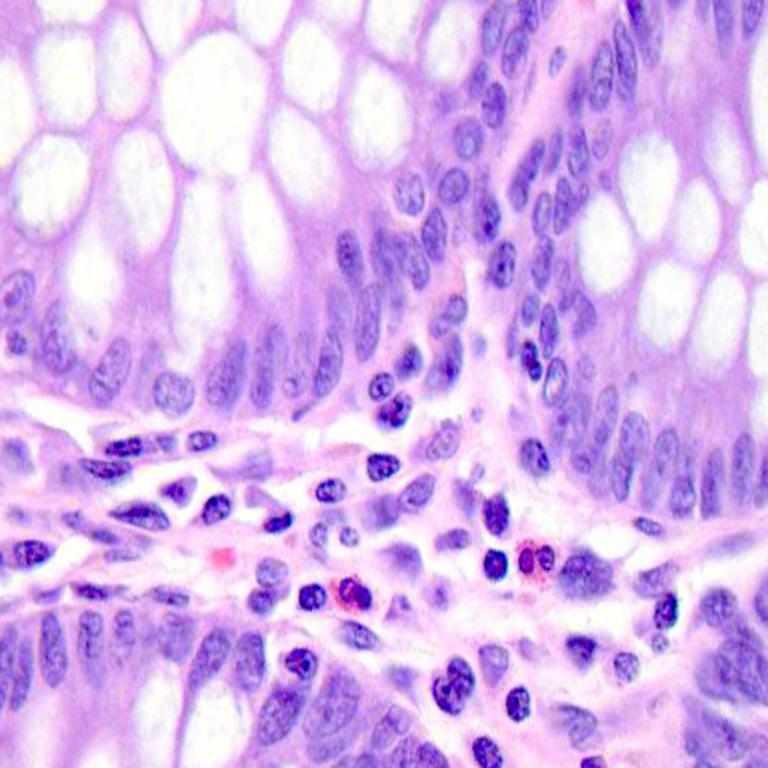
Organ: colon
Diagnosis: benign